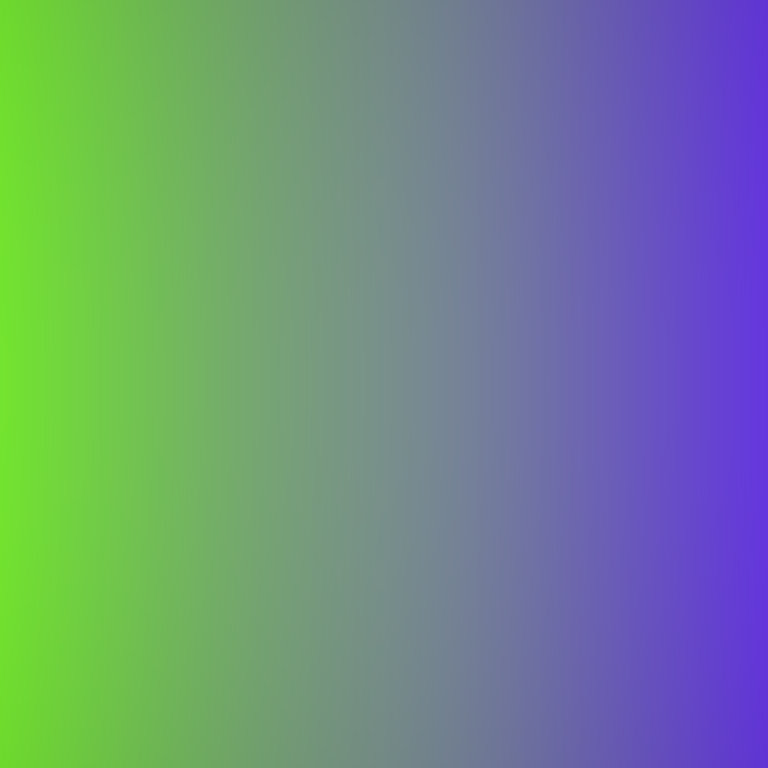
Abstract light effect, smooth gradient from vibrant green to deep purple, calm atmosphere, soft blend, no room, no furniture, no objects.